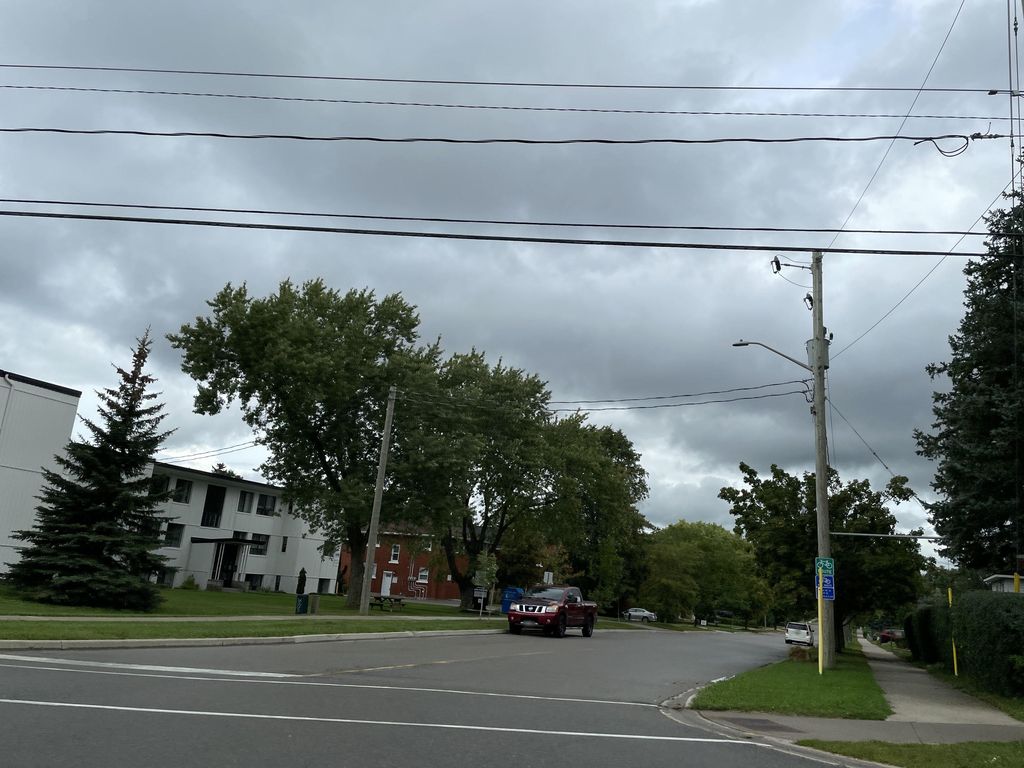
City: kitchener-waterloo